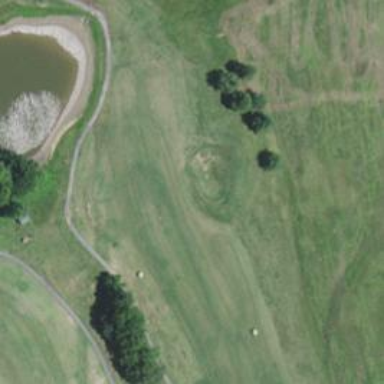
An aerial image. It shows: View of golf hole.